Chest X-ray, PA view. Patient: 31 years old, sex M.
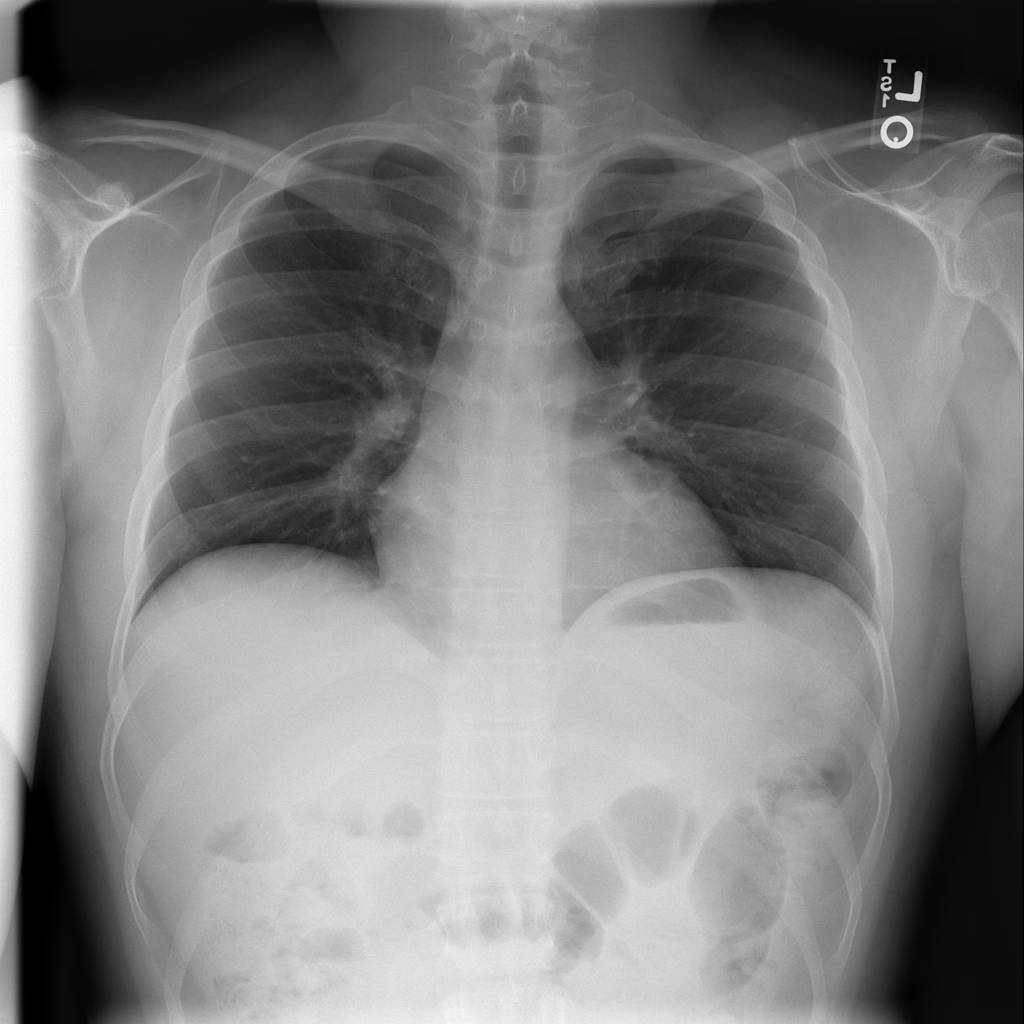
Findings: No Finding